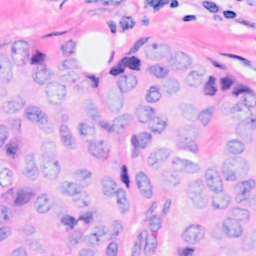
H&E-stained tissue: Breast